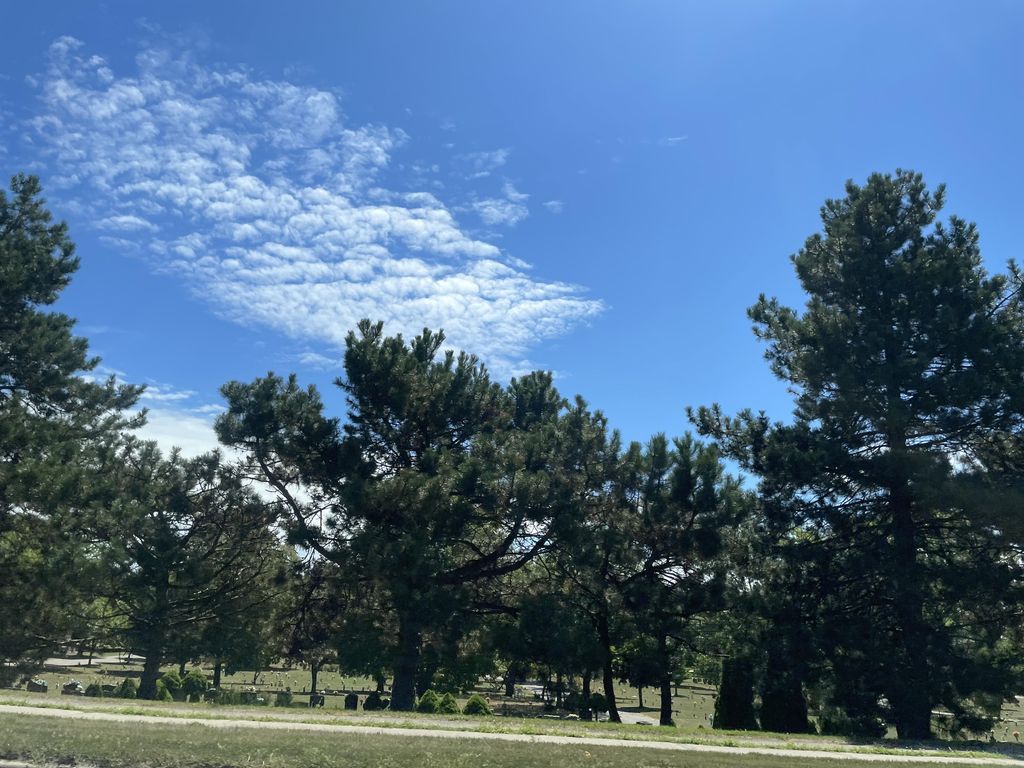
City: hamilton